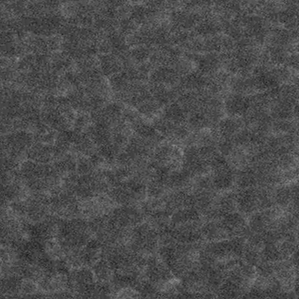
Label: frost